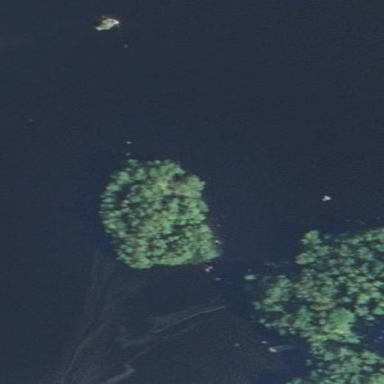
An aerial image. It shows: Islet.